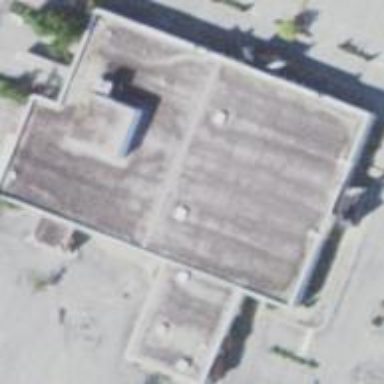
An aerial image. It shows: Commercial building.